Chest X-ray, PA view. Patient: 57 years old, sex F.
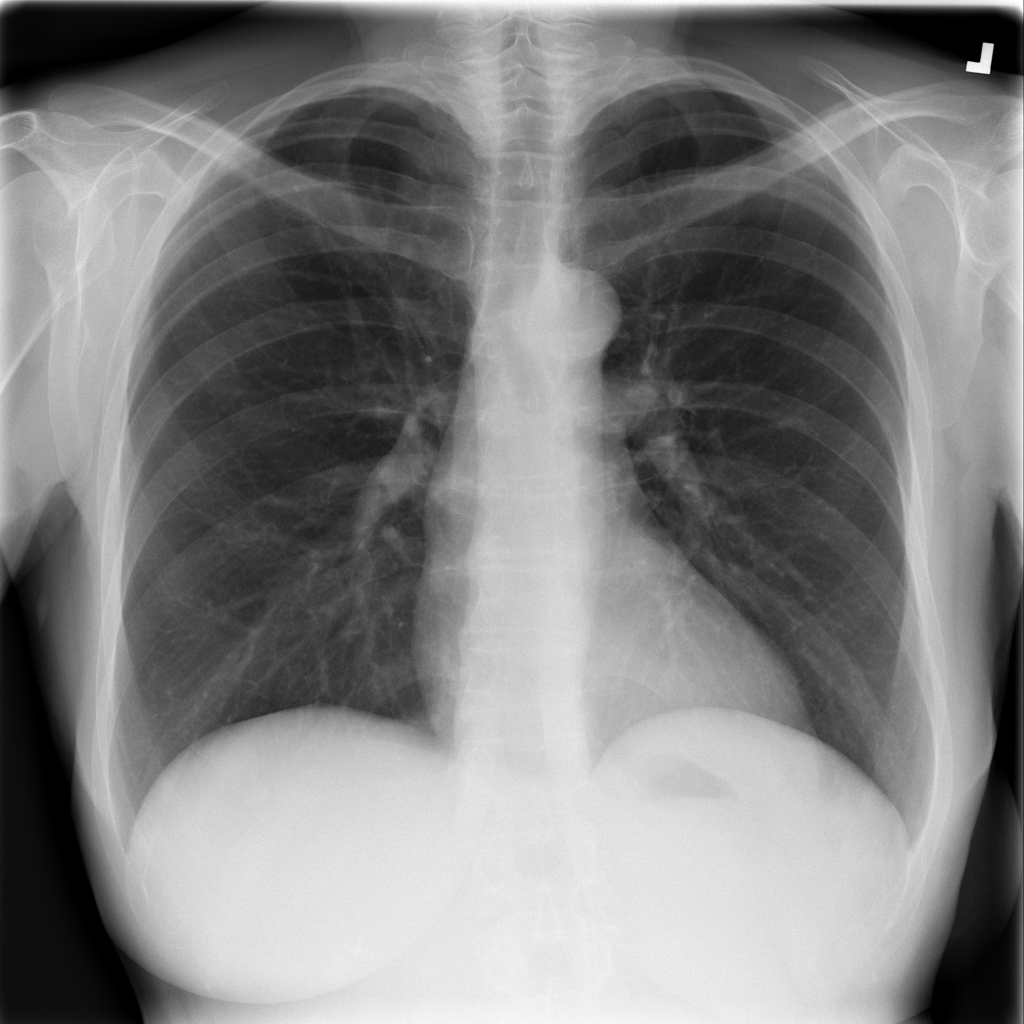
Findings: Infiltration